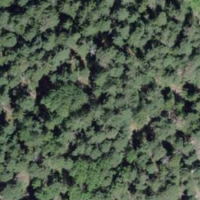
EUNIS habitat code: 44
Species observed at this site:
Picea abies